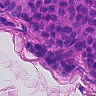
Metastatic tissue present: yes